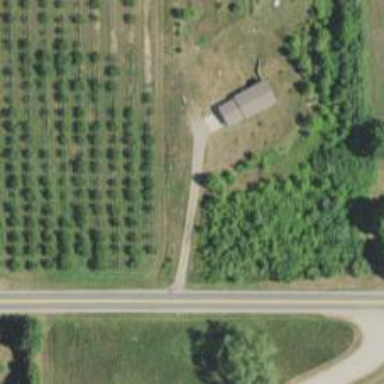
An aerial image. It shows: Driveway.